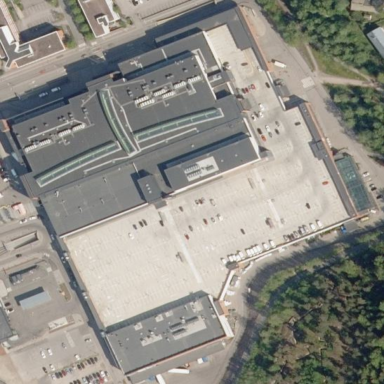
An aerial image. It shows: Mall located in block-style building.